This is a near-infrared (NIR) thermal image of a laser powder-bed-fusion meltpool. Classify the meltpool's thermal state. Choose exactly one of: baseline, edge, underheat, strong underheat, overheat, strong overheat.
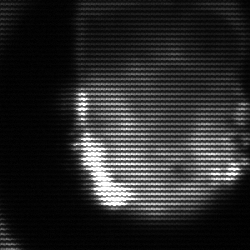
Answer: baseline